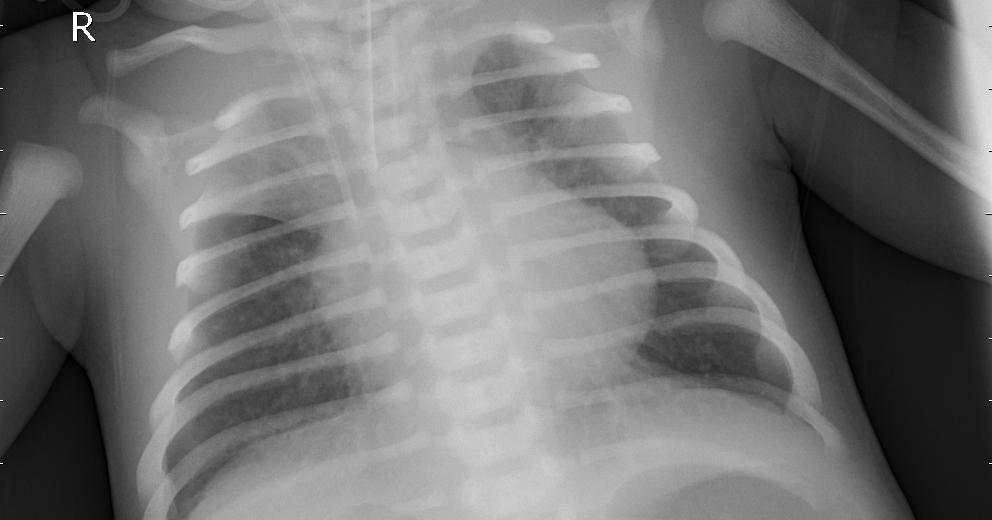
Diagnosis: PNEUMONIA